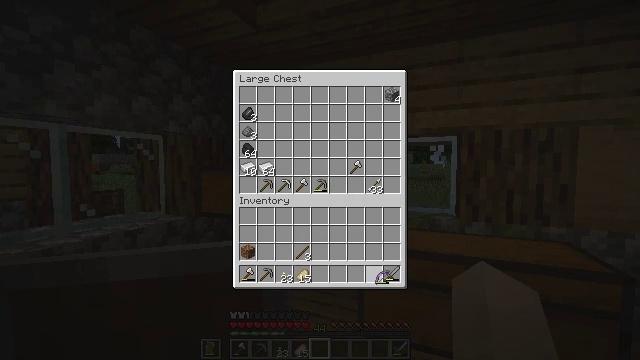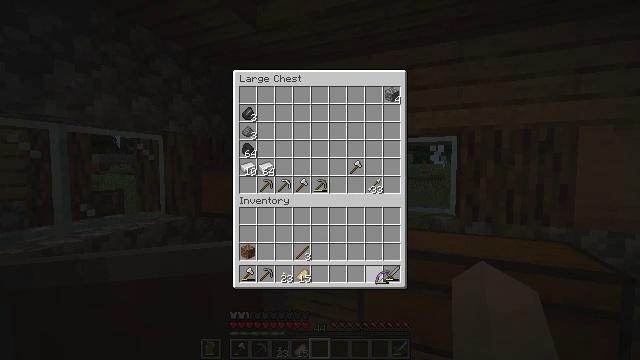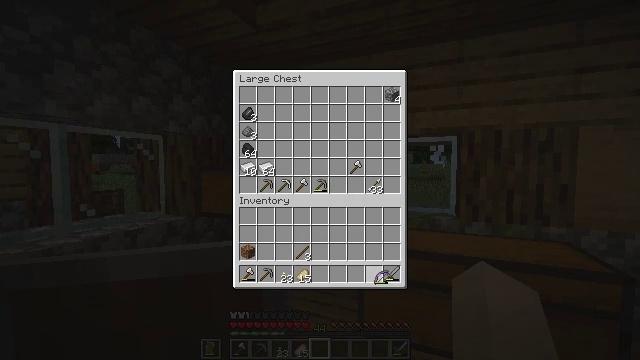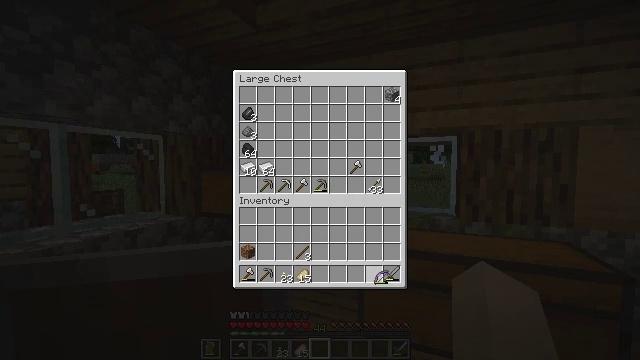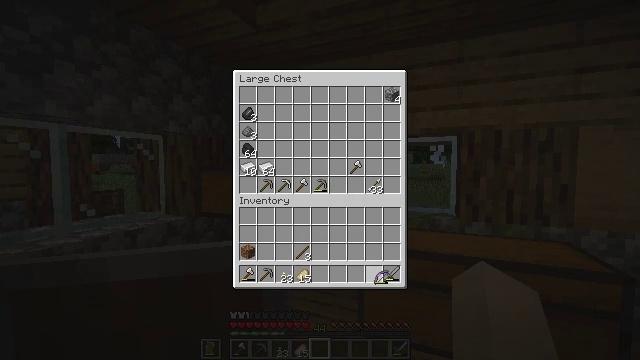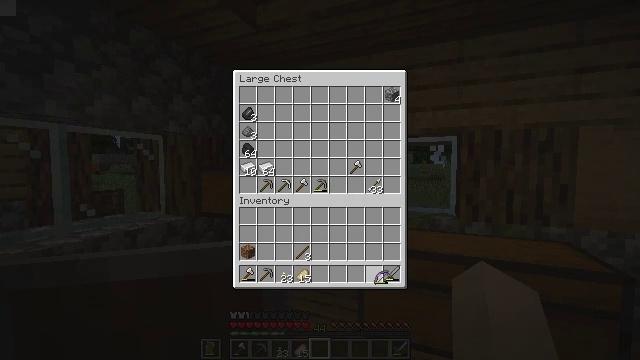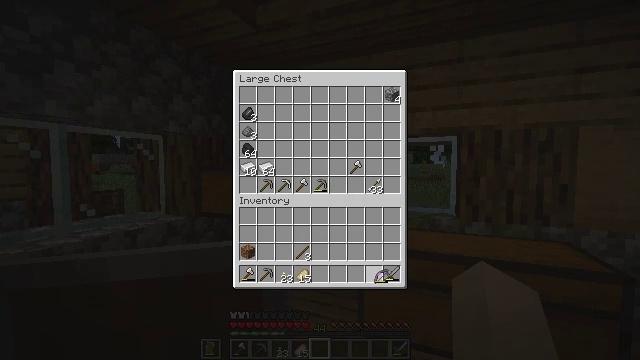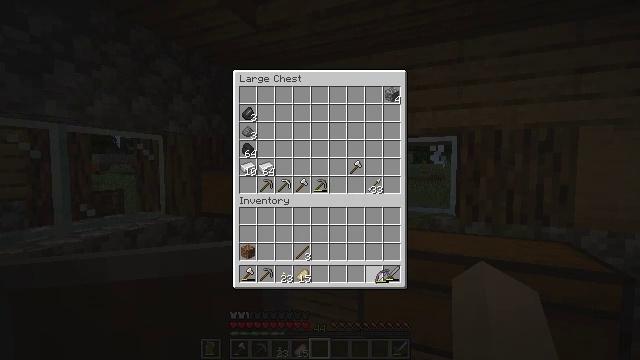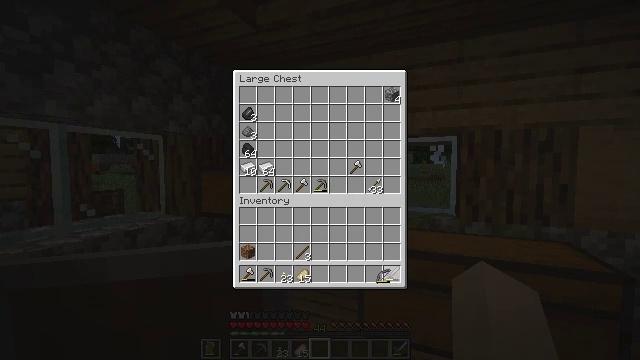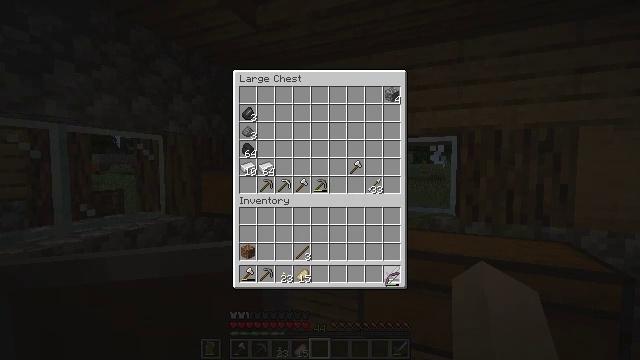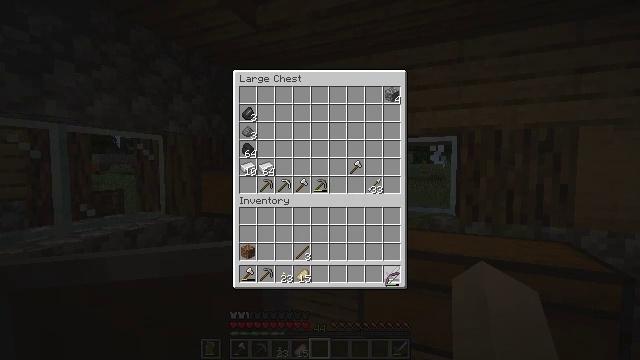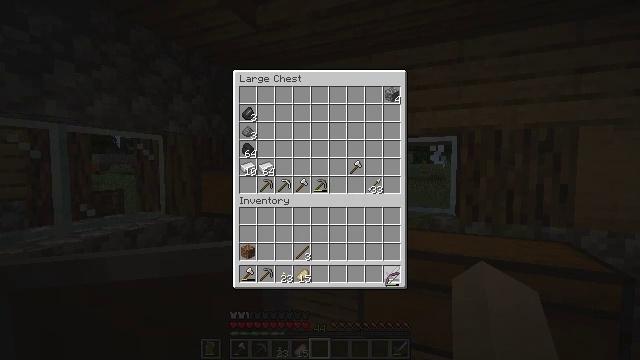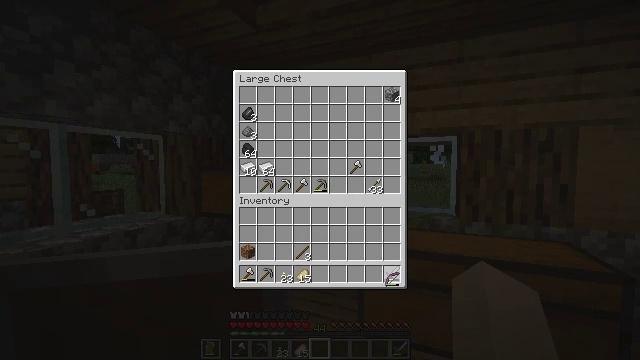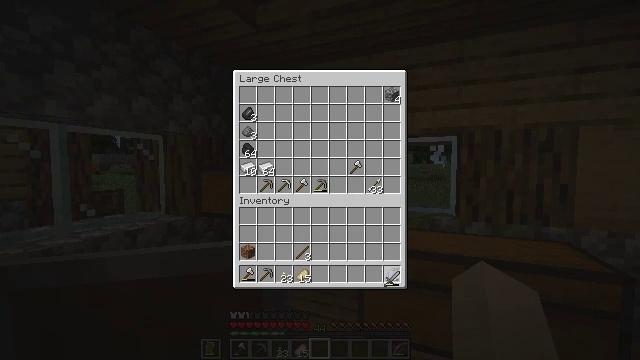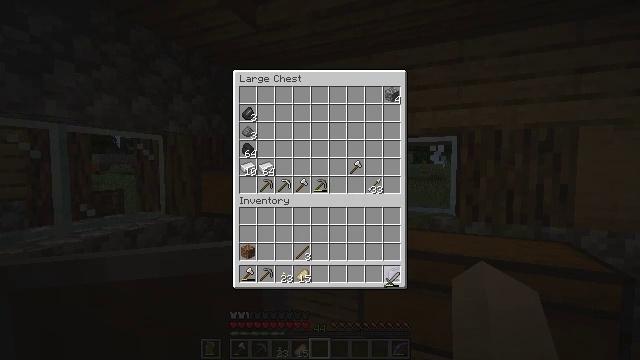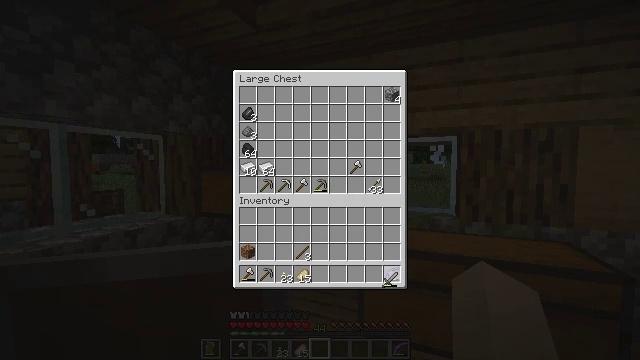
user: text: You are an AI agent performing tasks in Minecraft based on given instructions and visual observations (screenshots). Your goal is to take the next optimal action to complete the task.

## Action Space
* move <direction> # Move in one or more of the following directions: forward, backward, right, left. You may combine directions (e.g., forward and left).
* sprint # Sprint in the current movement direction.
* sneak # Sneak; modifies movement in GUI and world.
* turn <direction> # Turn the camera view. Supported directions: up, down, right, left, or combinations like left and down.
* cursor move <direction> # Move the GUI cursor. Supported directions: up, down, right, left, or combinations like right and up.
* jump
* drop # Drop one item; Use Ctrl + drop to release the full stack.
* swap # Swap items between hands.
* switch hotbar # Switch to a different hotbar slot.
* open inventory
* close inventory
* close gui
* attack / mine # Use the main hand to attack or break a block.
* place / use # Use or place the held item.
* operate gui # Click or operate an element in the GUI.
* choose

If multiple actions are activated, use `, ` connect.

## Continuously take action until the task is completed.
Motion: motion action
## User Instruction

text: Break the mob spawner.
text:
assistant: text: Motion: no_op
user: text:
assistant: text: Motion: no_op
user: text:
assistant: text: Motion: no_op
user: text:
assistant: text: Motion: no_op
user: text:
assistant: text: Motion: no_op
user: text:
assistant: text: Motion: no_op
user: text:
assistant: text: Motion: no_op
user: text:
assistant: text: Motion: no_op
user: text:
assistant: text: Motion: cursor move right
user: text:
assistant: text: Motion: operate gui
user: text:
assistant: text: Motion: operate gui
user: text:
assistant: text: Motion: operate gui
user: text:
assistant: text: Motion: no_op
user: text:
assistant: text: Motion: no_op
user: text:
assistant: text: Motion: no_op
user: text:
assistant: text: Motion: no_op
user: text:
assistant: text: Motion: no_op
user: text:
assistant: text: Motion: no_op
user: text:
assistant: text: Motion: no_op
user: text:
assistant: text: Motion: no_op
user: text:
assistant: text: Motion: operate gui
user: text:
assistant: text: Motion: operate gui
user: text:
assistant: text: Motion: operate gui
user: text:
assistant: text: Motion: no_op
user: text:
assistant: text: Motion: no_op
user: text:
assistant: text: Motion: no_op
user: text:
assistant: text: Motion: no_op
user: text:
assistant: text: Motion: no_op
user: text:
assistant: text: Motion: cursor move up
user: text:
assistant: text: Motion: cursor move left and up